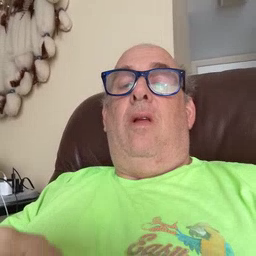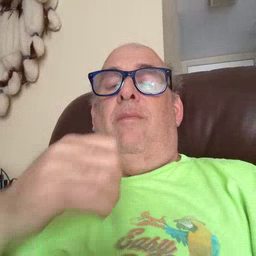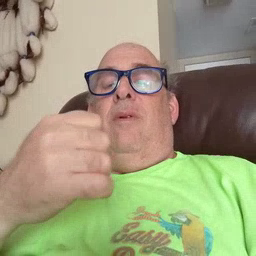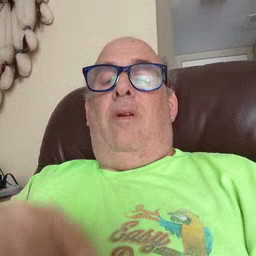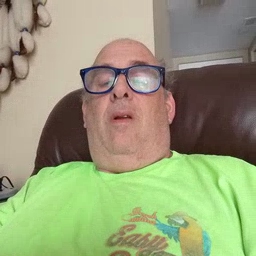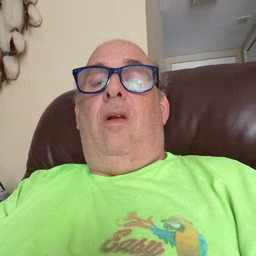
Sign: make